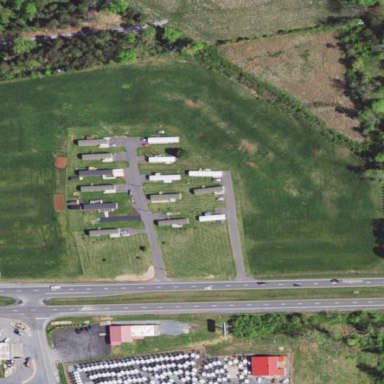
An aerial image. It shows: Residential area designated as trailer park.